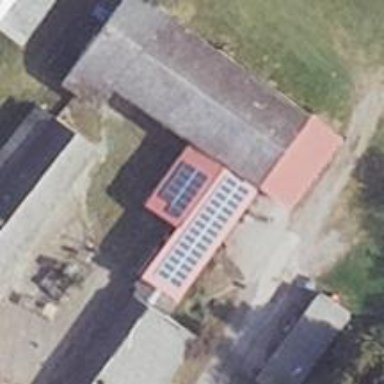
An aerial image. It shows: Small solar photovoltaic panel generator is producing electricity.